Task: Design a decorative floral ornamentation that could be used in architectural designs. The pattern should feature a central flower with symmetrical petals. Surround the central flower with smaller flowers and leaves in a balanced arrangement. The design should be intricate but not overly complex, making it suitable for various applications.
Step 603:
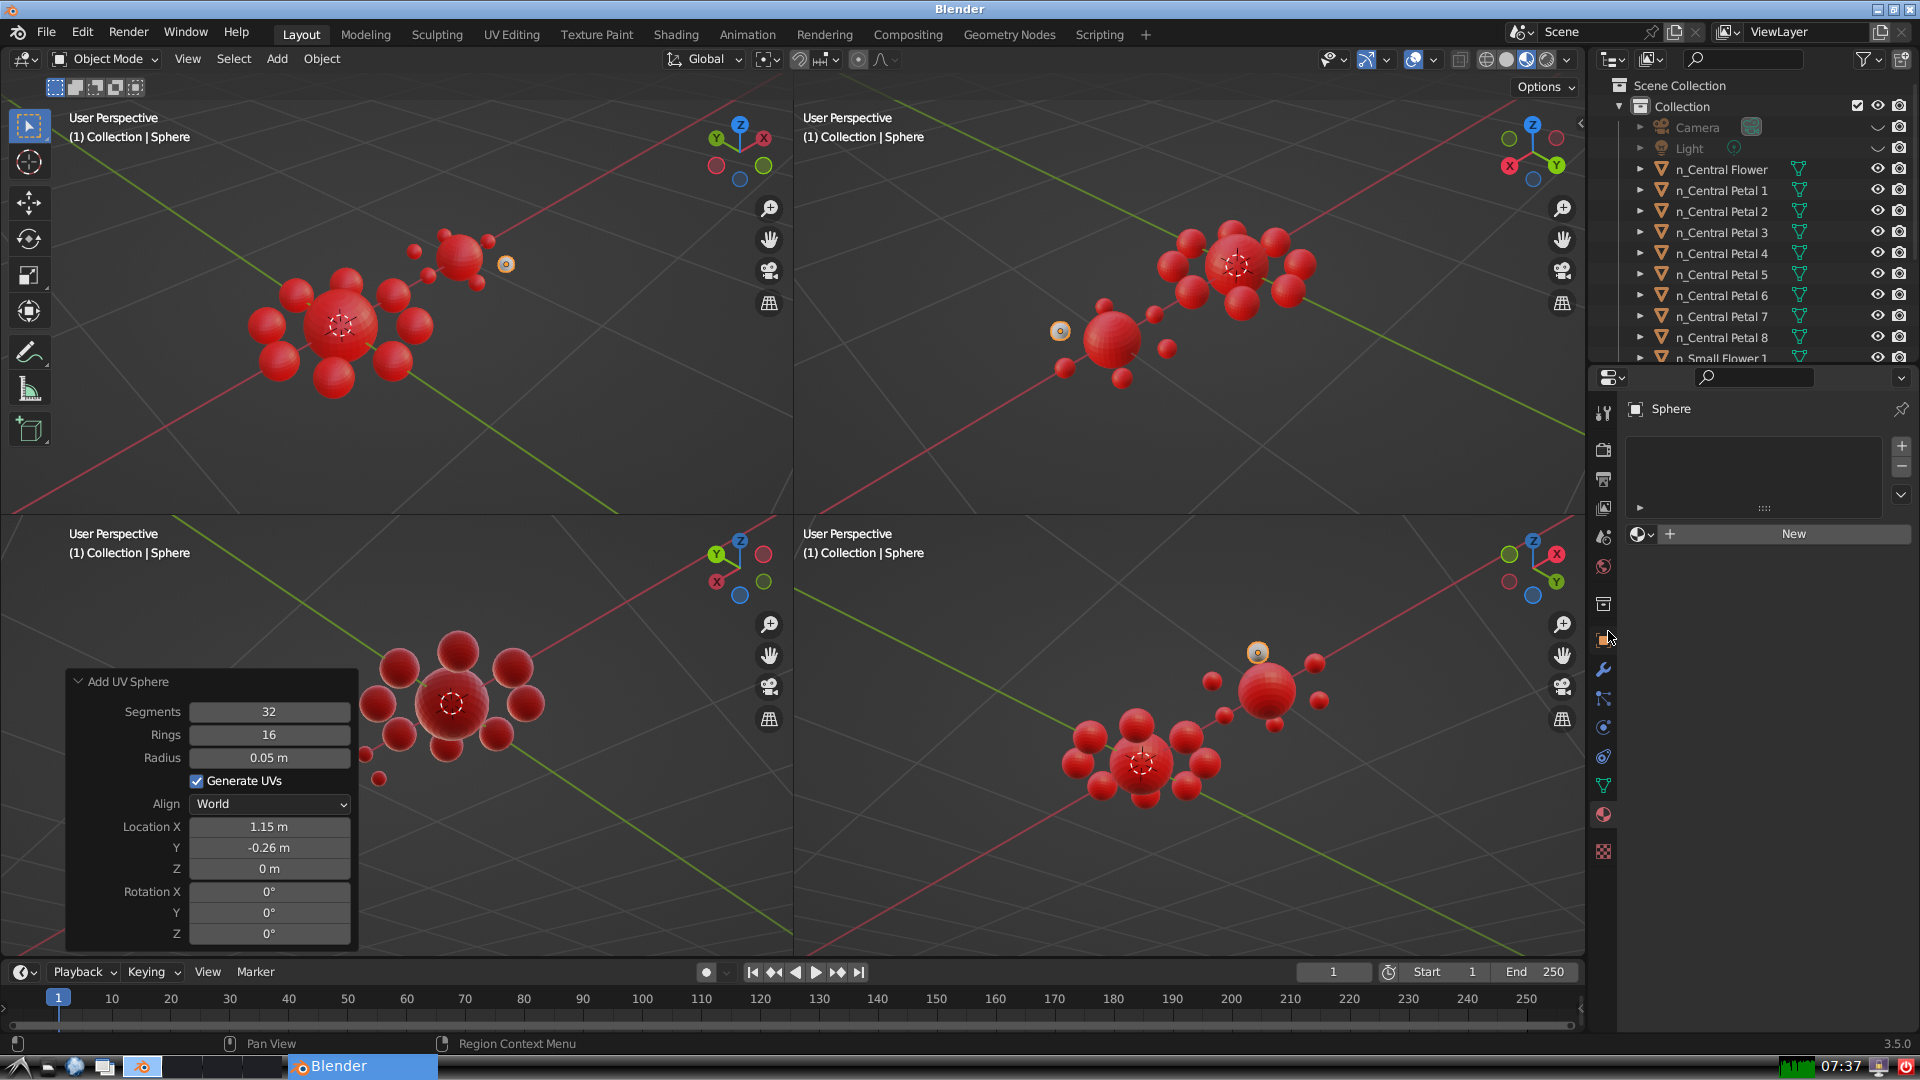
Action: click: no